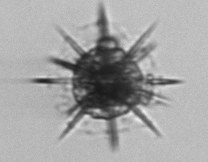
Label: Acantharia